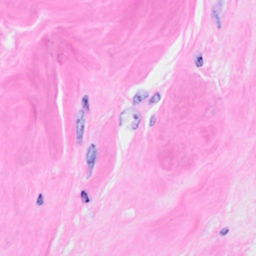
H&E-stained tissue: Breast